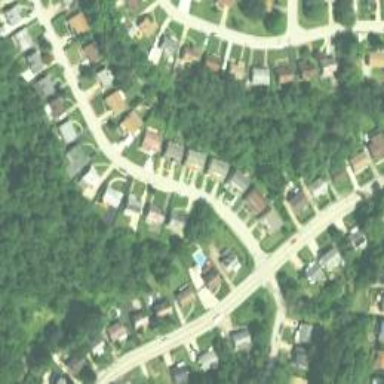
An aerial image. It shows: Driveway.